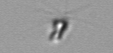
Label: Calciopappus